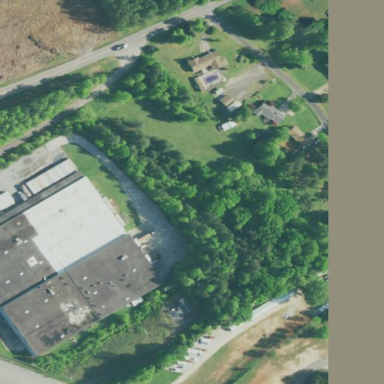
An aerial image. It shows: Industrial building.